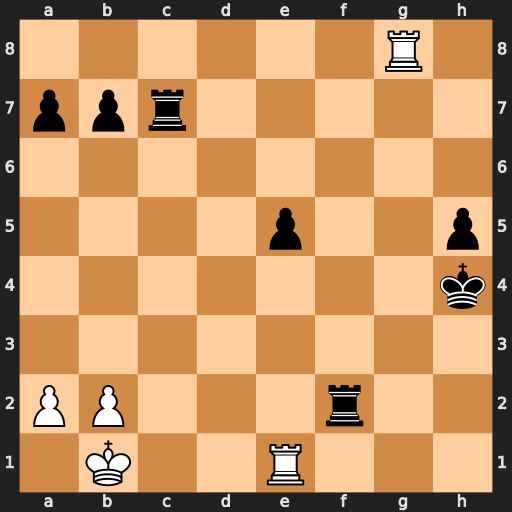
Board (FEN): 6R1/ppr5/8/4p2p/7k/8/PP3r2/1K2R3
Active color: w
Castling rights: -
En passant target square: -
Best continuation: Rh1+ Rh2 Rxh2#